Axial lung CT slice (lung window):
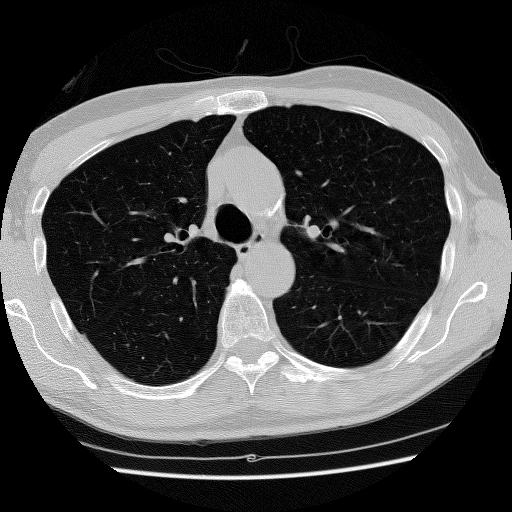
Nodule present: no